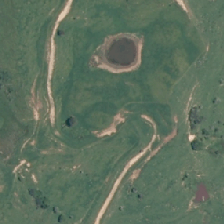
Land cover: low_producing_grassland